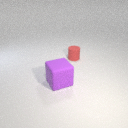
small red rubber cylinder behind large purple rubber cube